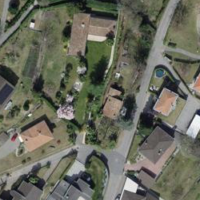
EUNIS habitat code: 55
Species observed at this site:
Phytolacca americana